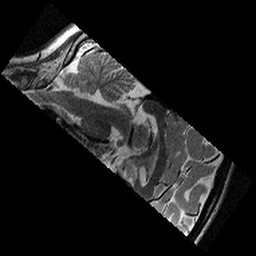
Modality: T2w
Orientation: sagittal
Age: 10
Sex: female
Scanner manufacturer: siemens
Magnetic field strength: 3 T
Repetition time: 9.23 s
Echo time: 0.067 s